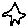
Label: star